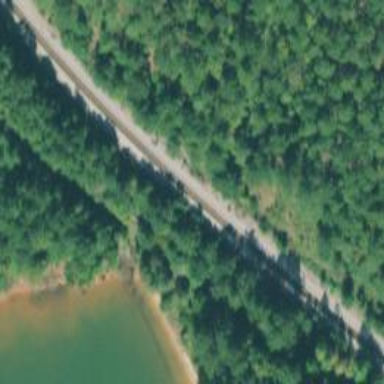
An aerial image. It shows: Railway track.